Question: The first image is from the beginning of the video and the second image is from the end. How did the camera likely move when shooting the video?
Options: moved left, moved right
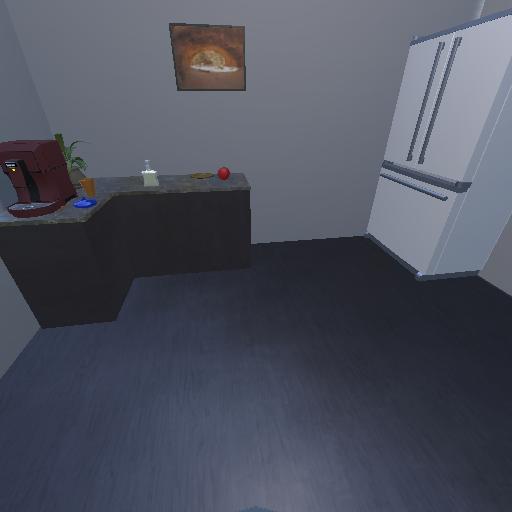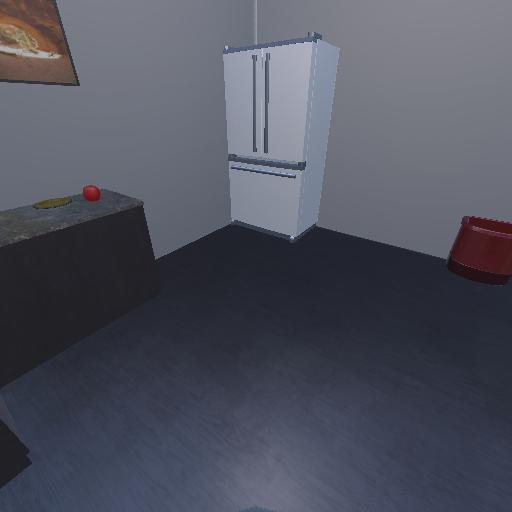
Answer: moved left